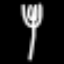
Label: fork